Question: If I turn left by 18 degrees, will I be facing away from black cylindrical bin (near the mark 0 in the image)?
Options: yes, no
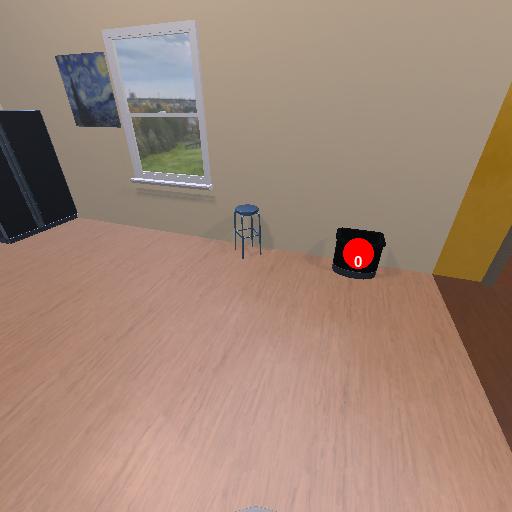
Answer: yes